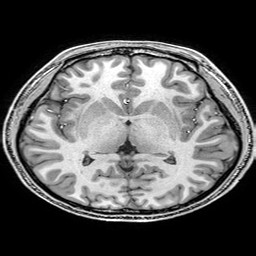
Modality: T1w
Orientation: coronal
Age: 18
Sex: male
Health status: healthy